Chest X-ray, PA view. Patient: 45 years old, sex F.
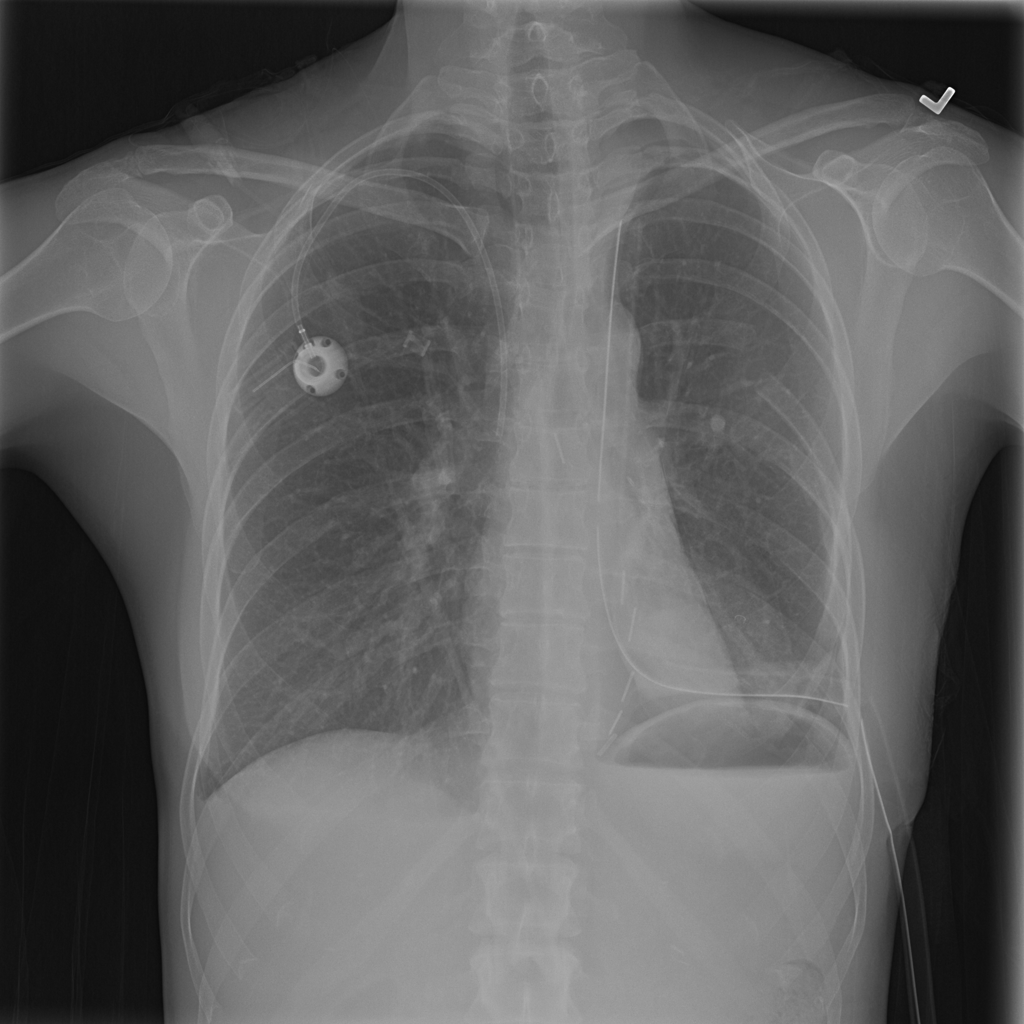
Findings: Effusion, Pneumothorax